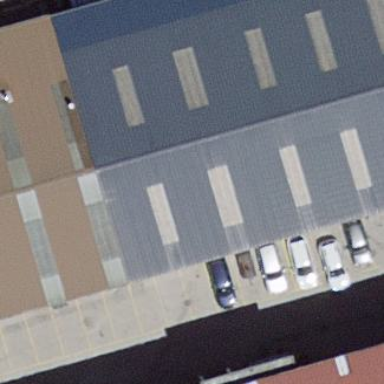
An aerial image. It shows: Industrial building.